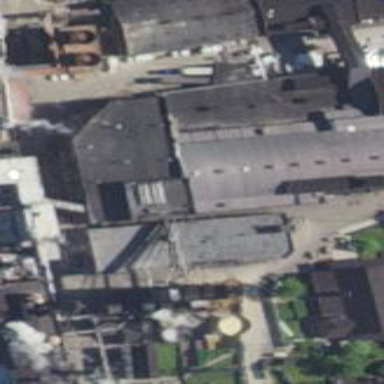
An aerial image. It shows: Part of building with flat black roof.